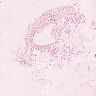
Metastatic tissue present: no